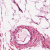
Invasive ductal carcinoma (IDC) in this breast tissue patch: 0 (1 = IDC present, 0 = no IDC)